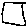
Label: square